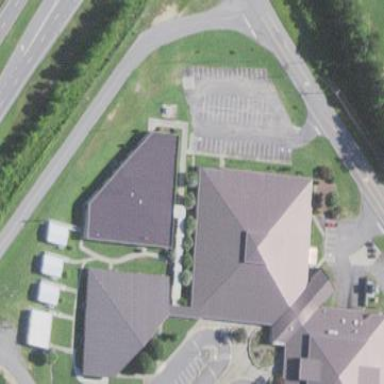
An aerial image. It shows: School building.